Question: I've made a custom sient installer of with some and , my installer expands all the files to , the interpreter () is in the folder, all is as normally but just it's not an original installation, I expand the files and I add the registry keys to associate files by my own, I can run Ruby as normally ever I want.
Now, is the first time that I try the IDE, and I can't found a simple guide which explains how to set the Ruby directory, seems that this IDE assumes that the Ruby installation is original and maybe takes a registry value from the original Ruby installer to know the Path or something, I don't know, but just I didn't see any help about how to set the Ruby directory manually.
(I have the same problem for PyCharm)
Anyways I've tried to set it from the option, the dialog-box says "select Ruby interpreter Path", but I'm on the Path and it's not recognized, I mean that the button still disabled:

Then I'm missing the right option anywhere? or really a professional and expensive IDE like this doesn't has support just to specify the location of in these circunstance where an user does not use the original Ruby installer? .
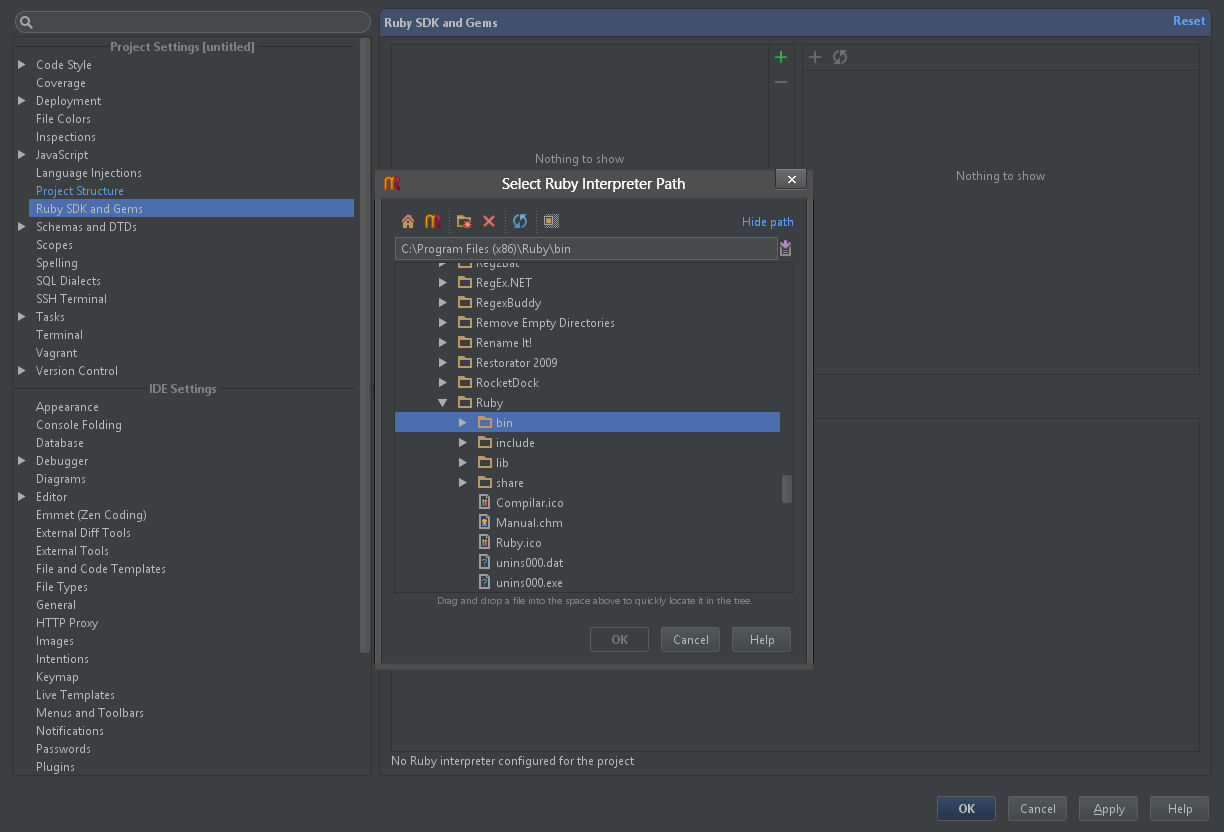
Answer: In my experience it is more preferable to set your PATH environment variables appropriately instead of trying to locate executables on a per-app basis.
You can set your path so that the desired Ruby takes precedence over any other rubies and I am sure that RubyMine will pick it up (or just use ruby and let your PATH specify which to use).
On another note you might also want to have a look at a ruby version manager such as rbenv or RVM.
: Just tried to set manually a Ruby SDK in the latest version of RubyMine (6.3) and it worked as expected. I had, however, to expand the folder in which the binary resided (in your case 'bin'), select the actual binary and then click OK. Have you tried that as well?